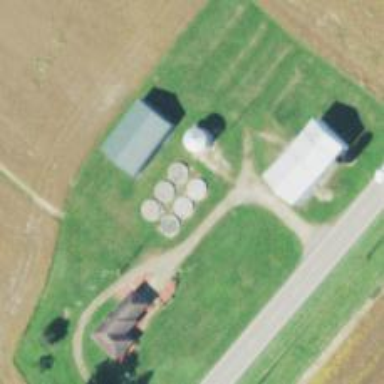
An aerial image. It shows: Silo.